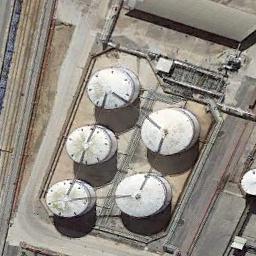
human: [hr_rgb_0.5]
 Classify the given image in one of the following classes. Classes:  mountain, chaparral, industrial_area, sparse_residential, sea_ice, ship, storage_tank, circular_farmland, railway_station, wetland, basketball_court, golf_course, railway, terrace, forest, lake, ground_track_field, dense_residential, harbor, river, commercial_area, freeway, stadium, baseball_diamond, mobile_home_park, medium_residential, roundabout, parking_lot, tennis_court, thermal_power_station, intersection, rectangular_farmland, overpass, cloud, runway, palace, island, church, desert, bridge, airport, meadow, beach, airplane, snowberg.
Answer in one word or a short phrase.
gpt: storage_tank